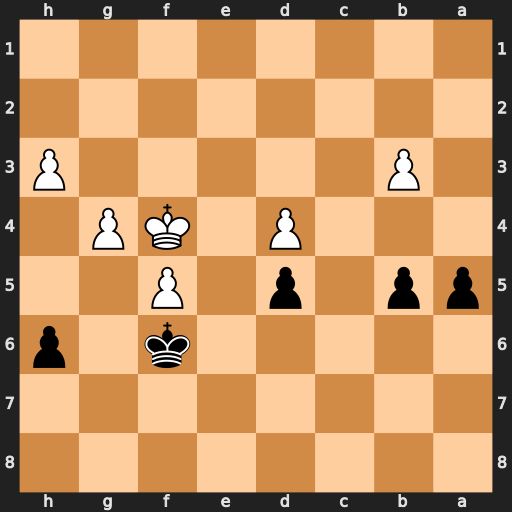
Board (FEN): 8/8/5k1p/pp1p1P2/3P1KP1/1P5P/8/8
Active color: b
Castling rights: -
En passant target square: -
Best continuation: a4 Ke3 a3